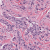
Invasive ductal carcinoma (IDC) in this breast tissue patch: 1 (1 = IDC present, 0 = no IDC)